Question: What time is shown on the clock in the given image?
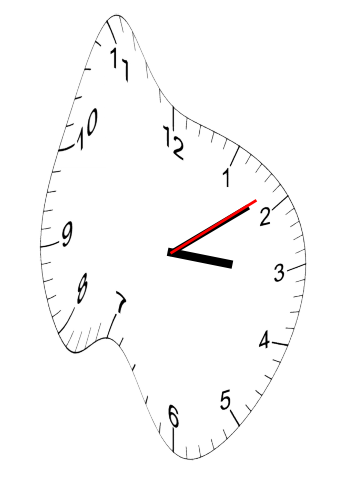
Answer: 03:09:09